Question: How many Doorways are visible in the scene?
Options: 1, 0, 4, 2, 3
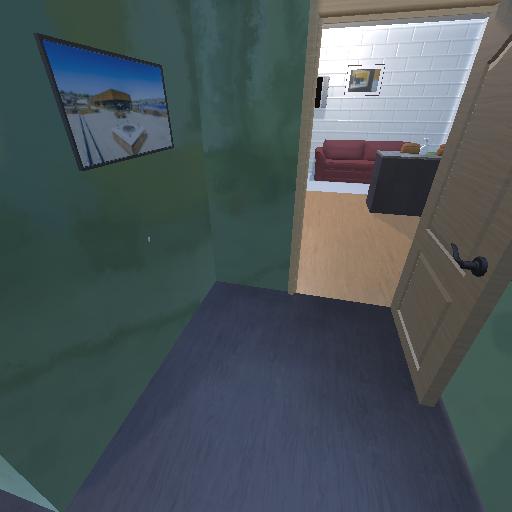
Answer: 1